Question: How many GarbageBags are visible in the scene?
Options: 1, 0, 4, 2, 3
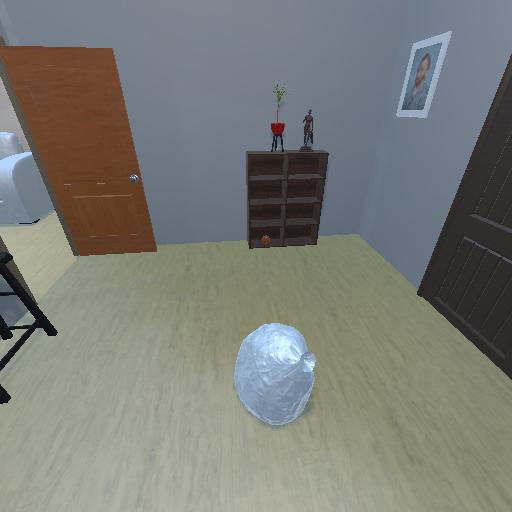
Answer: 1